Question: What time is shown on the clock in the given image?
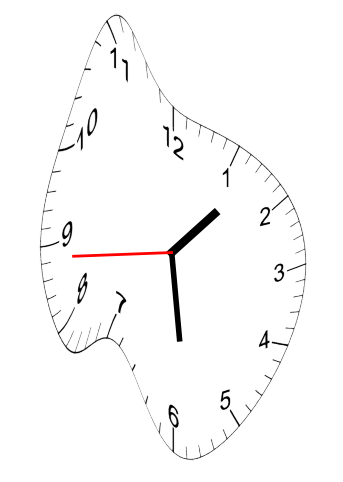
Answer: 01:28:44